Question: I have created a 'Insert_Product' page in which I have some product related fields and a drop down box which is showing 'Category' and 'Sub_category' from which the specific product relates.
When I update any specific product it opens the Product page and Fetches the data from database in the form Fields, but in the drop down list it shows the first given name. I want it to select the selected category from which the Product belongs.
Right now its showing the first item from the database.
'''
$select_query= "select * from products LEFT JOIN product_description
ON products.product_id='".$id."' and
product_description.product_id='".$id."'
where products.product_id='".$id."' ";
$sub_category_id2 = $fetch_select['sub_category_id'];
echo "<tr><td>Select Category </td><td><select name='category'>";
$select_query= 'Select * from category';
$select_query_run = mysql_query($select_query);
$sub_category_query= "Select * from sub_categories
where category_id='".$select_query_array['category_id']."'";
while ($select_query_array= mysql_fetch_array($select_query_run) )
{
echo
"<optgroup label='".$select_query_array['name']."' >".
$sub_category_query="Select * from sub_categories
where category_id='".$select_query_array['category_id']."'";
$sub_query_run= mysql_query($sub_category_query);
while ($sub_query_run_fetch= mysql_fetch_array($sub_query_run) )
{
echo 'sub1 '.$sub_category_id =
$sub_query_run_fetch['sub_category_id'] ;
echo
"<option value="$sub_category_id"";
if($sub_category_id==$sub_category_id2)
echo ' selected="selected"';
echo " >" .
htmlspecialchars($sub_query_run_fetch['sub_category_name']) . "</option>";
}
echo "</optgroup>";
}
'''

'''
<tr><td>Select Category </td><td>
<select name='category'><optgroup label='Rings' >Select * from sub_categories
where category_id='1'sub1 1<option value="1" >Gold</option>sub1 2<option value="2" >Silver</option>sub1 3<option value="3" >Diamond</option></optgroup><optgroup label='Bracelets' >Select * from sub_categories
where category_id='2'sub1 4<option value="4" >Diamond</option>sub1 6<option value="6" >Gold</option>sub1 7<option value="7" >Silver</option></optgroup><optgroup label='Necklaces' >Select * from sub_categories
where category_id='3'sub1 10<option value="10" >Diamond</option>sub1 11<option value="11" >Gold</option>sub1 12<option value="12" >Silver</option></optgroup><optgroup label='Earrings' >Select * from sub_categories
where category_id='4'sub1 16<option value="16" >Diamonds</option>sub1 17<option value="17" >Gold</option>sub1 18<option value="18" >Silver</option></optgroup><optgroup label='Chains' >Select * from sub_categories
where category_id='5'sub1 27<option value="27" >Diamond</option>sub1 28<option value="28" >Gold</option>sub1 29<option value="29" >Silver</option></optgroup><optgroup label='Pendants' >Select * from sub_categories
where category_id='6'sub1 19<option value="19" >Diamond</option>sub1 20<option value="20" >Gold</option>sub1 21<option value="21" >Silver</option></optgroup><optgroup label='Brooches' >Select * from sub_categories
where category_id='7'sub1 5<option value="5" >Silver</option>sub1 22<option value="22" >Gold</option>sub1 23<option value="23" >Diamond</option></optgroup><optgroup label='Charms' >Select * from sub_categories
where category_id='8'sub1 24<option value="24" >Diamond</option>sub1 25<option value="25" >Gold</option>sub1 26<option value="26" >Silver</option></optgroup></br></div></div></br>
</select>
'''
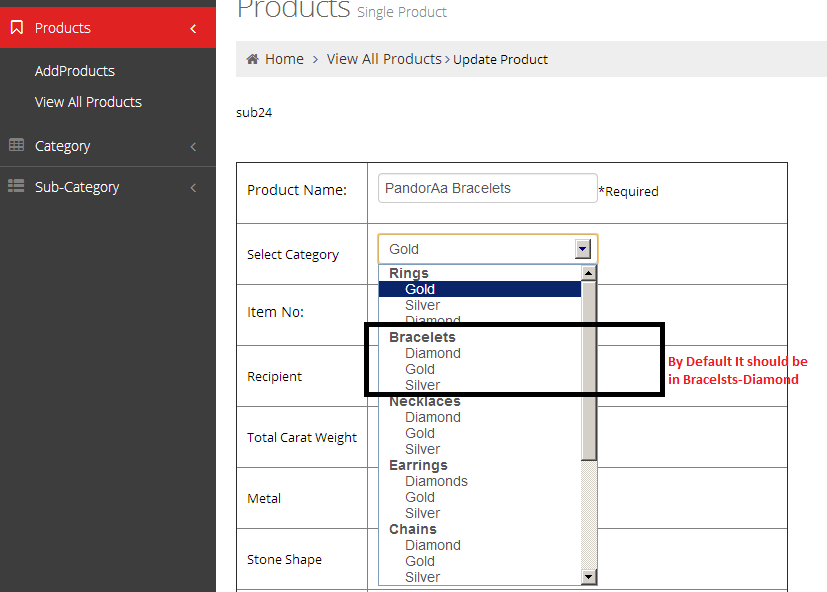
Answer: You need to add a space before 'selected'
'''
echo " selected";
'''
without it, 'selected' is becoming part of the value. you should also quote your value for html correctness.
'''
echo "<option value="$sub_category_id"";
'''
Update:
Looks like you're missing a query? $sub_category_id2 is being set to an undefined variable:
'''
$select_query= "select * from products LEFT JOIN product_description
ON products.product_id='".$id."' and
product_description.product_id='".$id."'
where products.product_id='".$id."' ";
// MISSING QUERY HERE - $fetch_select is not defined
$sub_category_id2 = $fetch_select['sub_category_id'];
'''